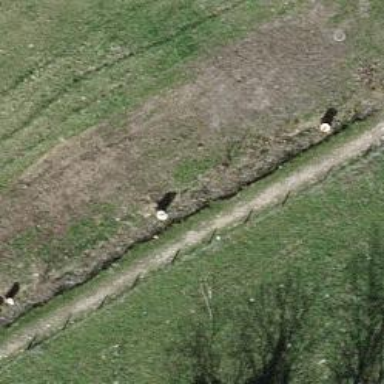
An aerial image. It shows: Path on the ground.